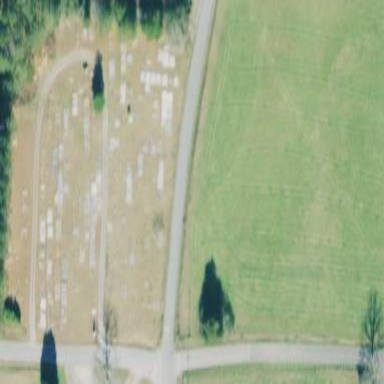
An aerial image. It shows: Cemetery.